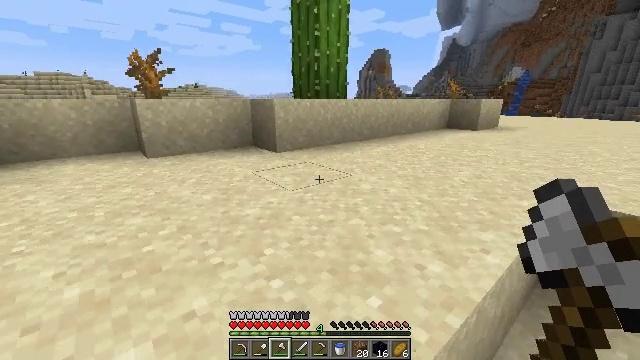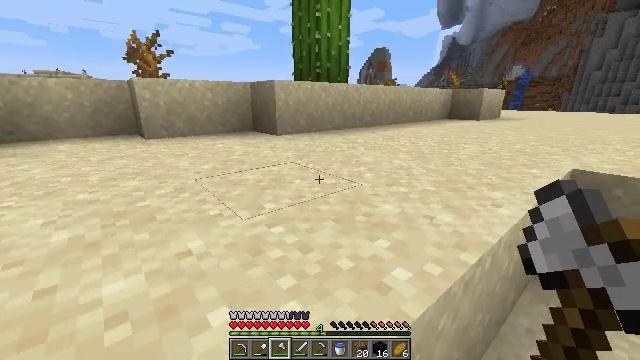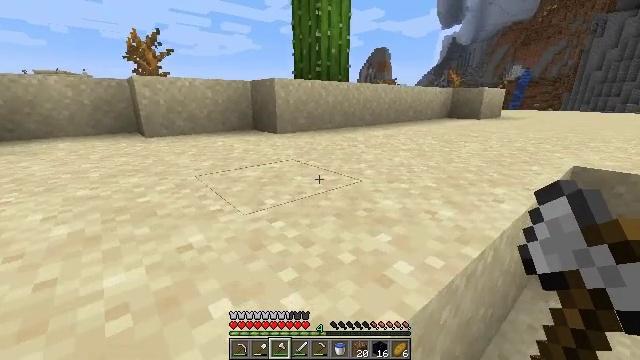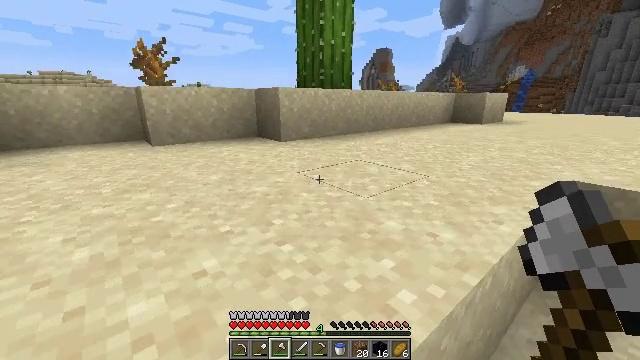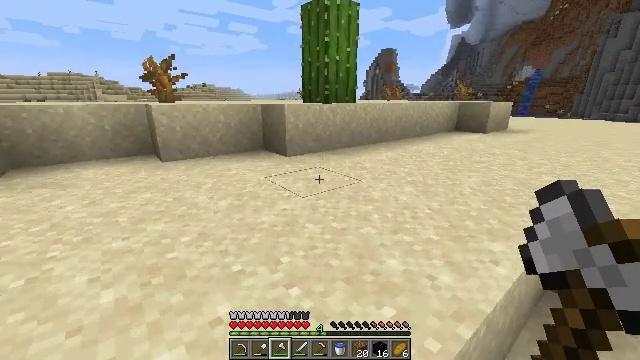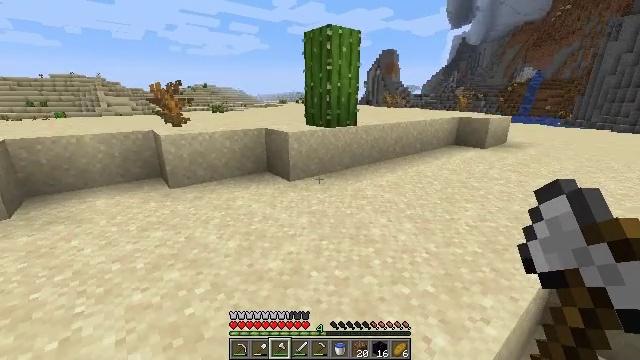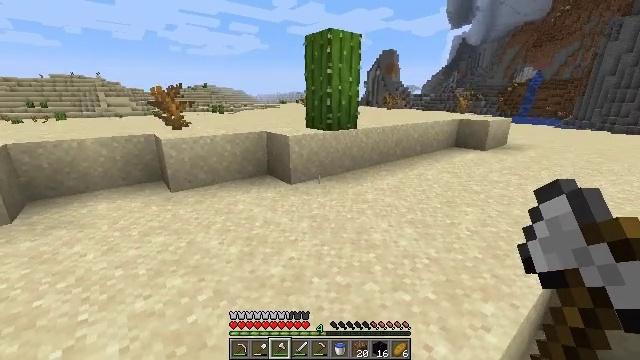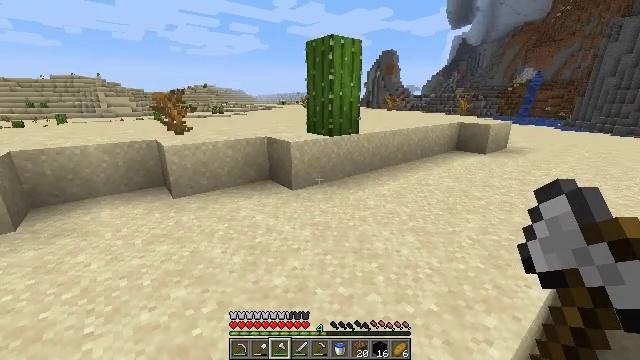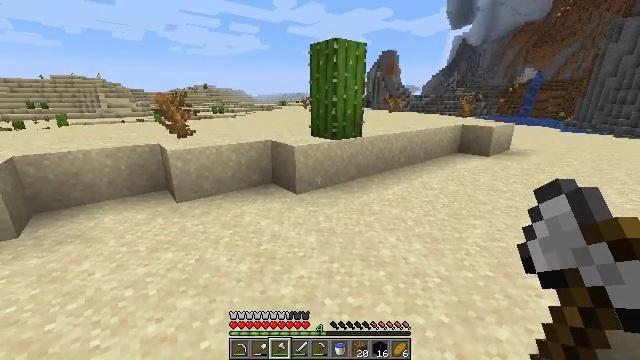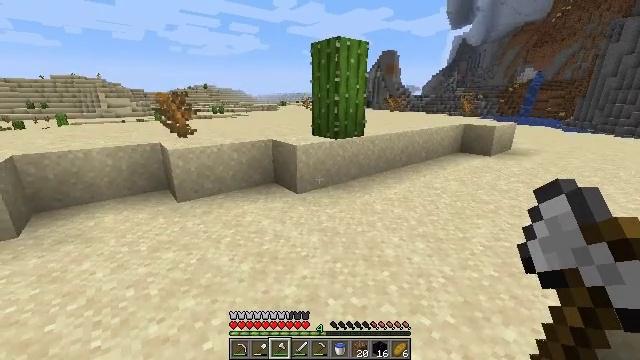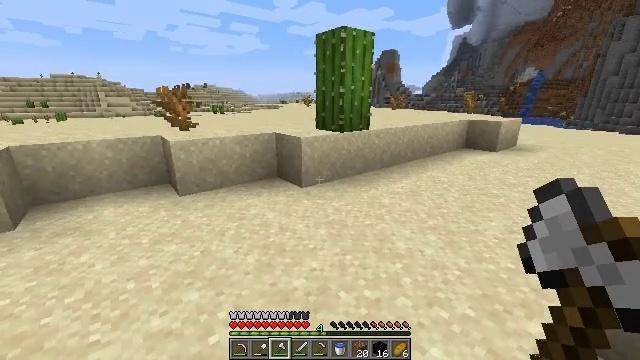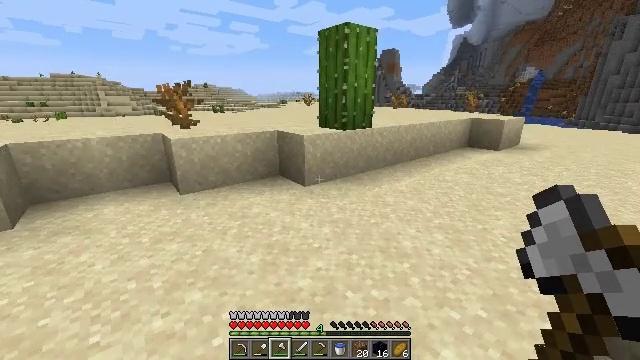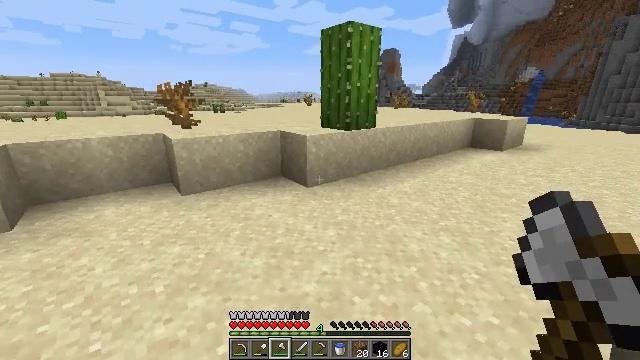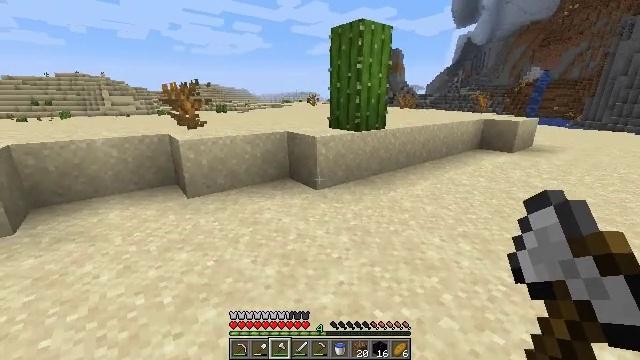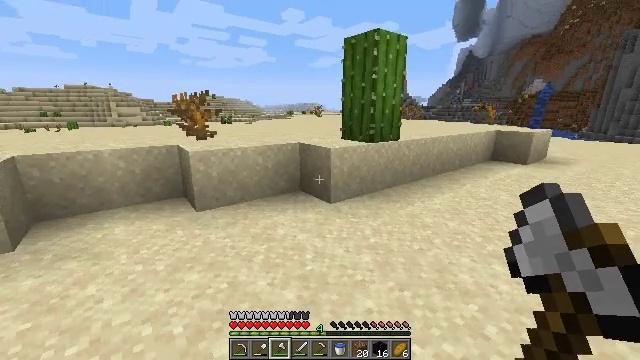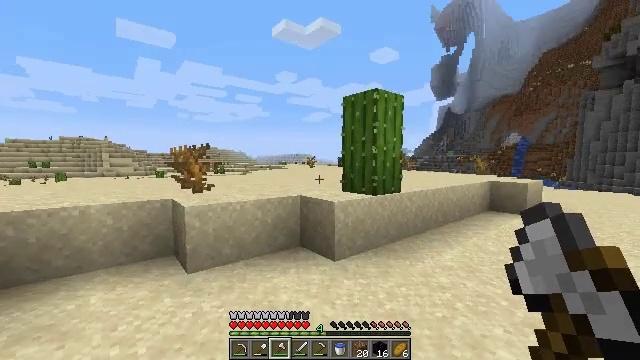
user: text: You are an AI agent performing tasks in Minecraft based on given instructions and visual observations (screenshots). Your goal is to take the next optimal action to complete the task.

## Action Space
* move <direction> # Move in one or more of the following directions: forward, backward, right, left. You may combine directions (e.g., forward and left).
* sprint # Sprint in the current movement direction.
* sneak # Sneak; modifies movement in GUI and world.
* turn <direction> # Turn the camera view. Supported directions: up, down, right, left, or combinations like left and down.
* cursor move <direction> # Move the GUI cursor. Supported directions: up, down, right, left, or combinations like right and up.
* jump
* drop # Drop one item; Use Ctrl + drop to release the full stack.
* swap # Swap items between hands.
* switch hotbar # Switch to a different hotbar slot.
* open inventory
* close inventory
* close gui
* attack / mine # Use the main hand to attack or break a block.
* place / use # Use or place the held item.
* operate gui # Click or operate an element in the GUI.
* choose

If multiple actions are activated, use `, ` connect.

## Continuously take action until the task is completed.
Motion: motion action
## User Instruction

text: Hunt a rabbit.
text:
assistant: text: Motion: move forward and move left
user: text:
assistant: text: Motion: move forward and move left
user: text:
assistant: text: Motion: move forward and move left, jump
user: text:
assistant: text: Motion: move forward and move left, jump
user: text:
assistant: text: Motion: move forward and move left, jump
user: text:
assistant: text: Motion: move forward and move left, jump
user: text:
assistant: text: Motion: move forward and move left, jump
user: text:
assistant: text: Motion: move forward and move left
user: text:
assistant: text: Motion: move forward and move left
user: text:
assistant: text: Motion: move forward and move left
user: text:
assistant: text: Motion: move forward and move left
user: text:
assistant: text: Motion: move forward and move left
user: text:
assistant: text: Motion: move forward and move left
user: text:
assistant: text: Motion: move forward and move left, turn up
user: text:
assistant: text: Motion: move forward and move left, turn right and up
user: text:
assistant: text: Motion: move forward and move left, turn right and up
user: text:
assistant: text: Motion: move forward and move left, turn right and up
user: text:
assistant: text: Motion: move forward and move left
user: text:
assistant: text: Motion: move forward and move left
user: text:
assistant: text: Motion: move forward and move left
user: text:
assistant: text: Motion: move forward and move left
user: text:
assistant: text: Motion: move forward and move left
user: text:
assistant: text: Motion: move forward and move left
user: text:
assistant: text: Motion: move forward and move left
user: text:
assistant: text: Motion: move forward and move left
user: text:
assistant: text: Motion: move forward and move left
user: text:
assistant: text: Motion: move forward and move left, turn right, jump
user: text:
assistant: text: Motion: move forward and move left, jump
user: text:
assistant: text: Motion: move forward and move left, turn right, jump
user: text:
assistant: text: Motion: move forward and move left, turn right, jump